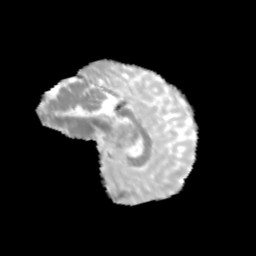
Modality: MD
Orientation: sagittal
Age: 9
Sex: male
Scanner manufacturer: siemens
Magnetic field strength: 3 T
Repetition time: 3.8 s
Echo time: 0.07 s